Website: home-depot
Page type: cart
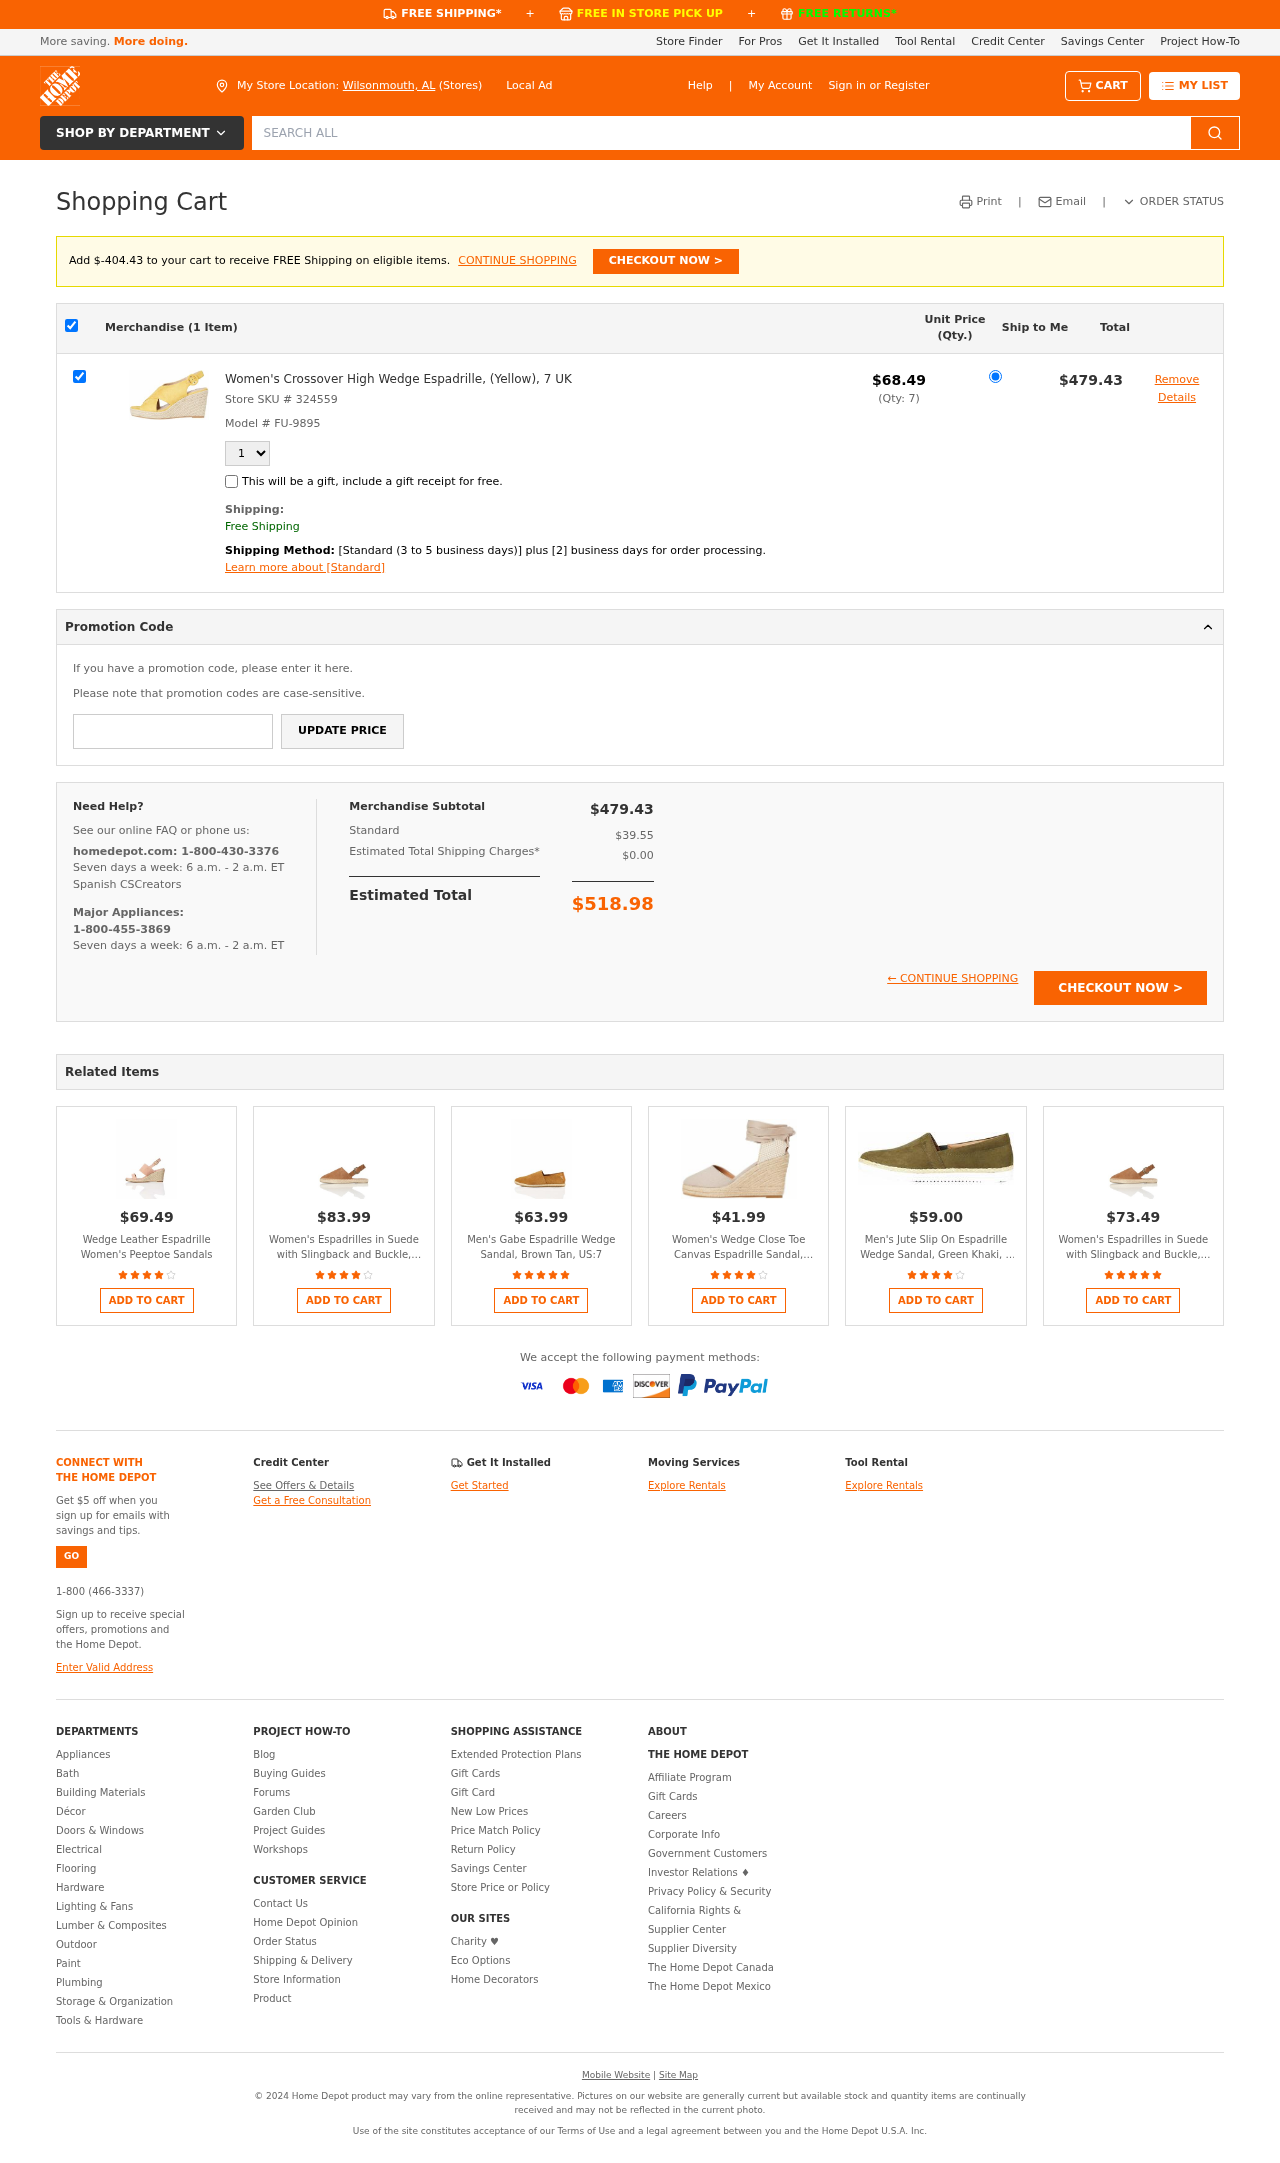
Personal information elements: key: PII_CITY_STATE
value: Wilsonmouth, AL
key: PII_PROMO_CODE
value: IDQSAVE
Product elements: key: PRODUCT1_NAME
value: Women's Crossover High Wedge Espadrille, (Yellow), 7 UK
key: PRODUCT1_PRICE
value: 68.49
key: PRODUCT1_QUANTITY
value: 7
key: PRODUCT1_QUANTITY
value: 1
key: PRODUCT2_NAME
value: Wedge Leather Espadrille Women's Peeptoe Sandals
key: PRODUCT2_PRICE
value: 69.49
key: PRODUCT2_RATING
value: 3.7
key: PRODUCT3_NAME
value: Women's Espadrilles in Suede with Slingback and Buckle, Brown (Tan), 6 UK
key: PRODUCT3_PRICE
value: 83.99
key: PRODUCT3_RATING
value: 4.4
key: PRODUCT4_NAME
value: Men's Gabe Espadrille Wedge Sandal, Brown Tan, US:7
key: PRODUCT4_PRICE
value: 63.99
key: PRODUCT4_RATING
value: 4.8
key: PRODUCT5_NAME
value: Women's Wedge Close Toe Canvas Espadrille Sandal, Beige, 6 us
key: PRODUCT5_PRICE
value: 41.99
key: PRODUCT5_RATING
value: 4
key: PRODUCT6_NAME
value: Men's Jute Slip On Espadrille Wedge Sandal, Green Khaki, 9 UK
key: PRODUCT6_PRICE
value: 59
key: PRODUCT6_RATING
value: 3.9
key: PRODUCT7_NAME
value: Women's Espadrilles in Suede with Slingback and Buckle, Brown (Tan), 5 UK
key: PRODUCT7_PRICE
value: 73.49
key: PRODUCT7_RATING
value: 4.6
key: PRODUCT1_SKU
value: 324559
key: PRODUCT1_MODEL
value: FU-9895
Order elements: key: AMOUNT_TO_FREE_SHIPPING
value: $-404.43
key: ORDER_NUM_ITEMS
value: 1
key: ORDER_SUBTOTAL
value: $479.43
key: ORDER_TAX
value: $39.55
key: ORDER_SHIPPING_COST
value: $0.00
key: ORDER_TOTAL
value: $518.98
Search elements: key: HEADER_SEARCH
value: SEARCH ALL